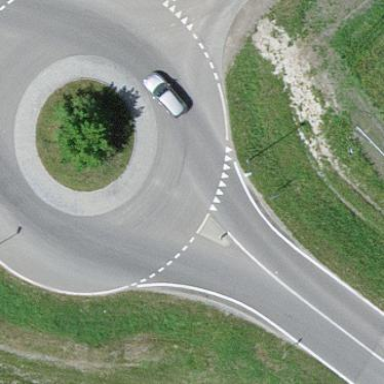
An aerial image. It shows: Primary highway intersecting roundabout.